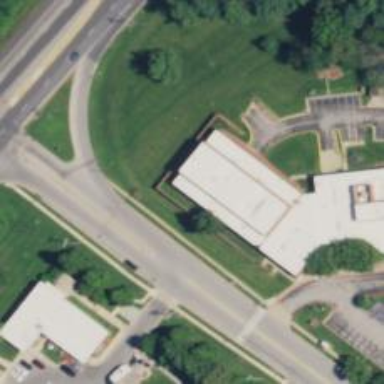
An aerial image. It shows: Courthouse building.